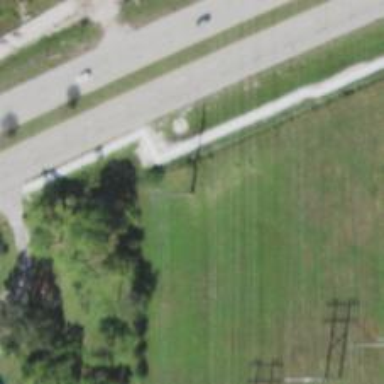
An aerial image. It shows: Power pole.